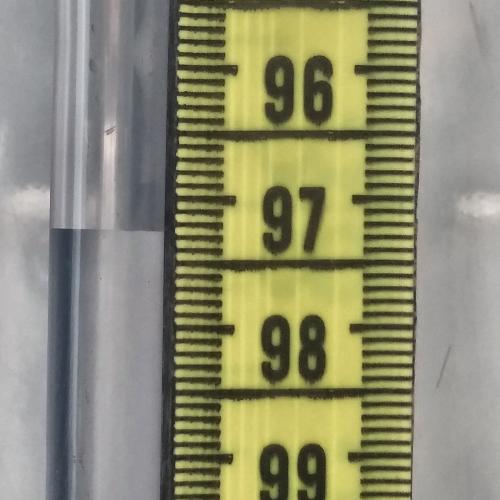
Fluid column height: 97.3 cm